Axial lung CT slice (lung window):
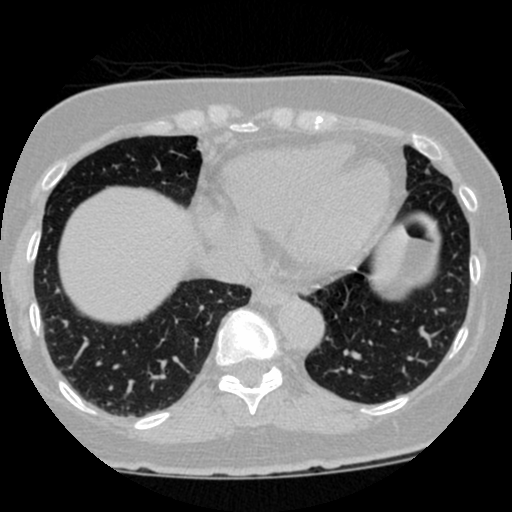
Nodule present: no